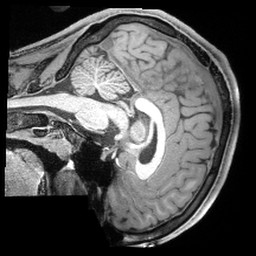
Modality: T1w
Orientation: sagittal
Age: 20
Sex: male
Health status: healthy
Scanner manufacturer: siemens
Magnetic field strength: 3 T
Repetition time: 2.4 s
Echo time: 0.00194 s